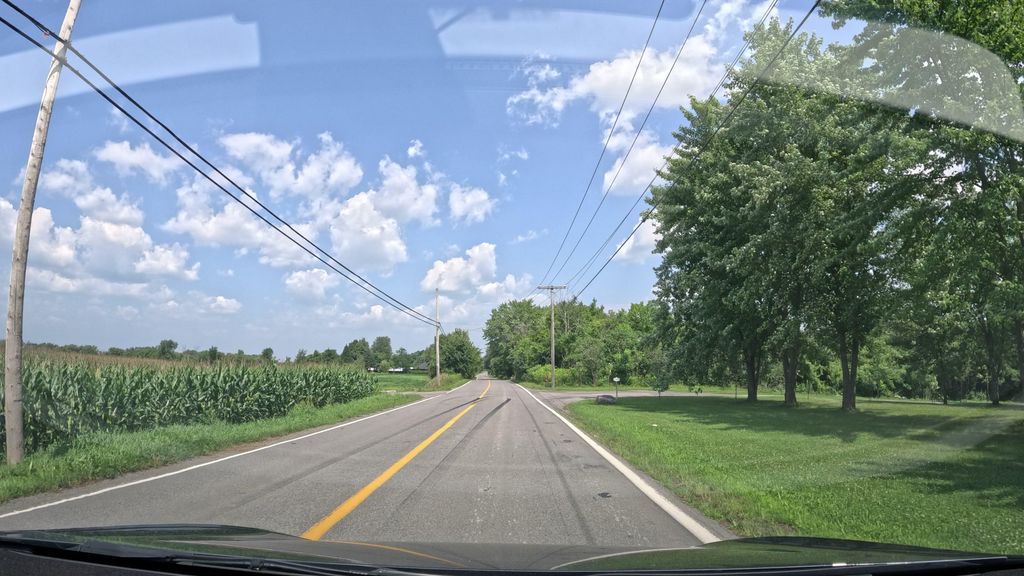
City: montreal